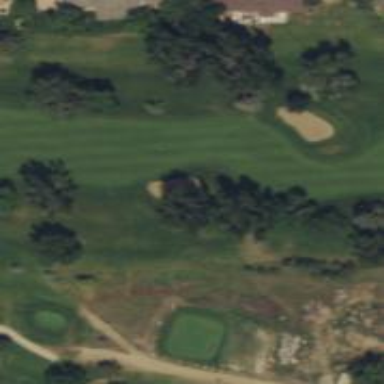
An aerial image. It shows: Grassy area designated as golf fairway.